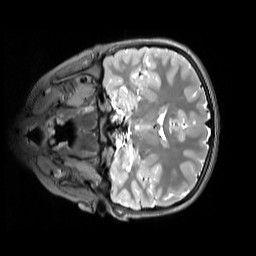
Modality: T2w
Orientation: coronal
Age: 11
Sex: female
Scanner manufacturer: siemens
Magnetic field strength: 3 T
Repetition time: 3.2 s
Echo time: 0.408 s